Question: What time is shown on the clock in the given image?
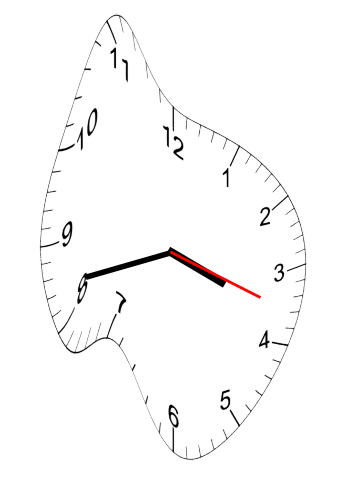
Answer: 03:42:18